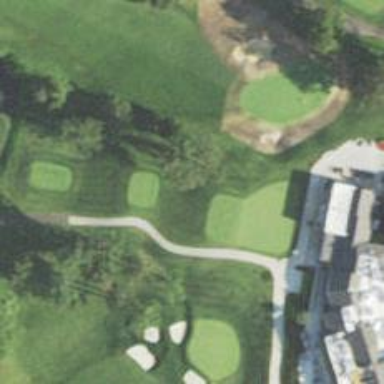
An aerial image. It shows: Golf tee.